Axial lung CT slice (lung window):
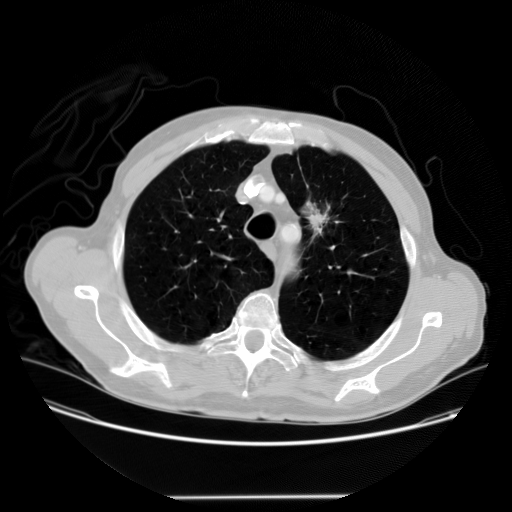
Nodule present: yes
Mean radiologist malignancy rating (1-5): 4.25